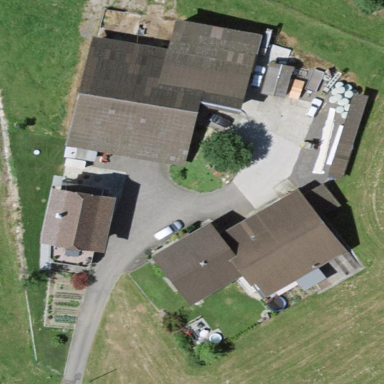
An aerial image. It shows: Farmyard area.